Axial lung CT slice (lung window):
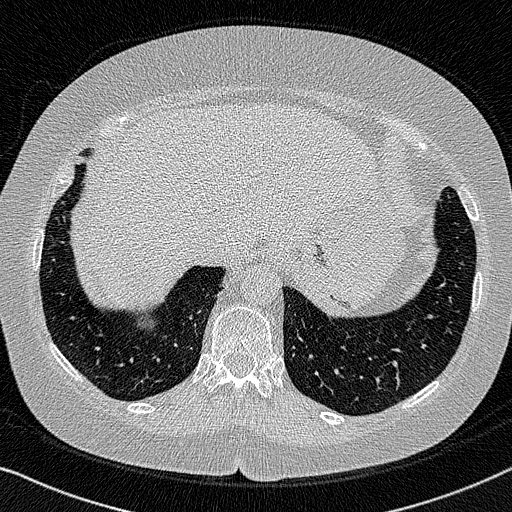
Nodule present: no